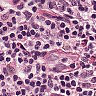
Metastatic tissue present: no